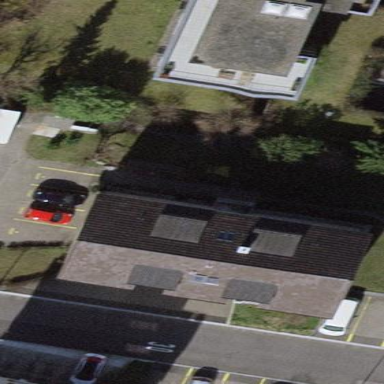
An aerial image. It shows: Terrace building.